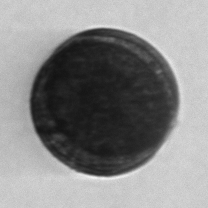
Label: Coscinodiscus